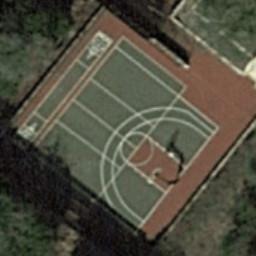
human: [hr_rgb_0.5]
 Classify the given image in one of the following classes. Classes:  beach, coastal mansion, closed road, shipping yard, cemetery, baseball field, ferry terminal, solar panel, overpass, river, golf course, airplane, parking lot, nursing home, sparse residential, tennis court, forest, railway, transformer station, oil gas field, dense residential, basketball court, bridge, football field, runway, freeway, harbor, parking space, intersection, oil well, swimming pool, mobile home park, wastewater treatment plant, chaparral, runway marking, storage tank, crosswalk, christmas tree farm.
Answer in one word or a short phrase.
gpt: basketball court